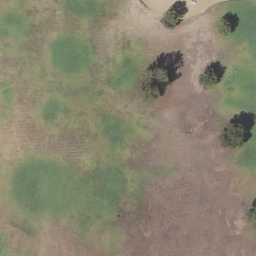
Label: golf course